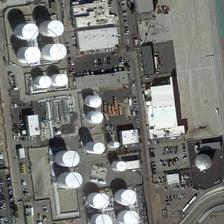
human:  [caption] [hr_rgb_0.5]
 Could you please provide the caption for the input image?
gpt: many white tanks are surrounded by many buildings .

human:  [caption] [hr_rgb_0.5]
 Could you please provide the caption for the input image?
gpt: here is a bustling factory with many huge facilities .

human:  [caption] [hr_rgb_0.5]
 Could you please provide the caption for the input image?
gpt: many white tanks are around by many things .

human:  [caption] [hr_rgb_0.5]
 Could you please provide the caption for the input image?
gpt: many white storage tanks are surrounded by several buildings and parking lots .

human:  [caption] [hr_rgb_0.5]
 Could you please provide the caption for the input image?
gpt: many white tanks are surrounded by many buildings .